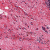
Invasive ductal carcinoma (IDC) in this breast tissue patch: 0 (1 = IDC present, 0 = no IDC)